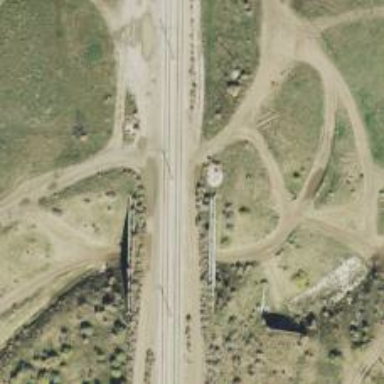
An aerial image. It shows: Photograph of bridge.